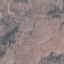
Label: HerbaceousVegetation